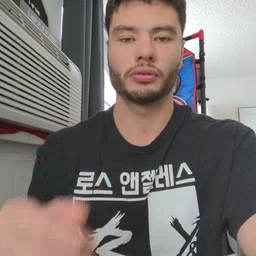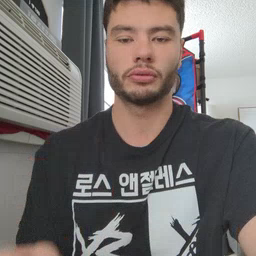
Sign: stairs